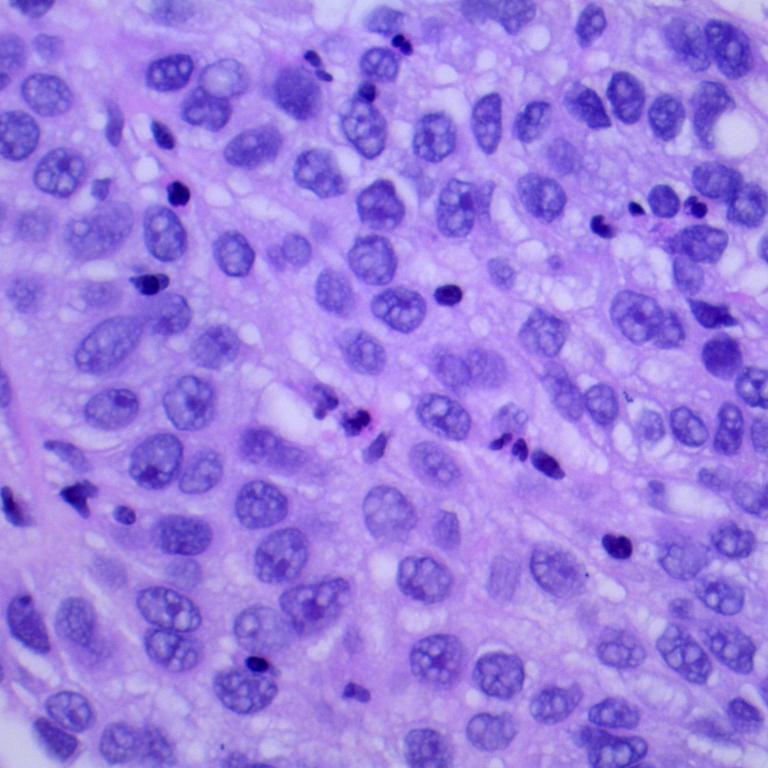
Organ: lung
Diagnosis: squamous carcinomas